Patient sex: M
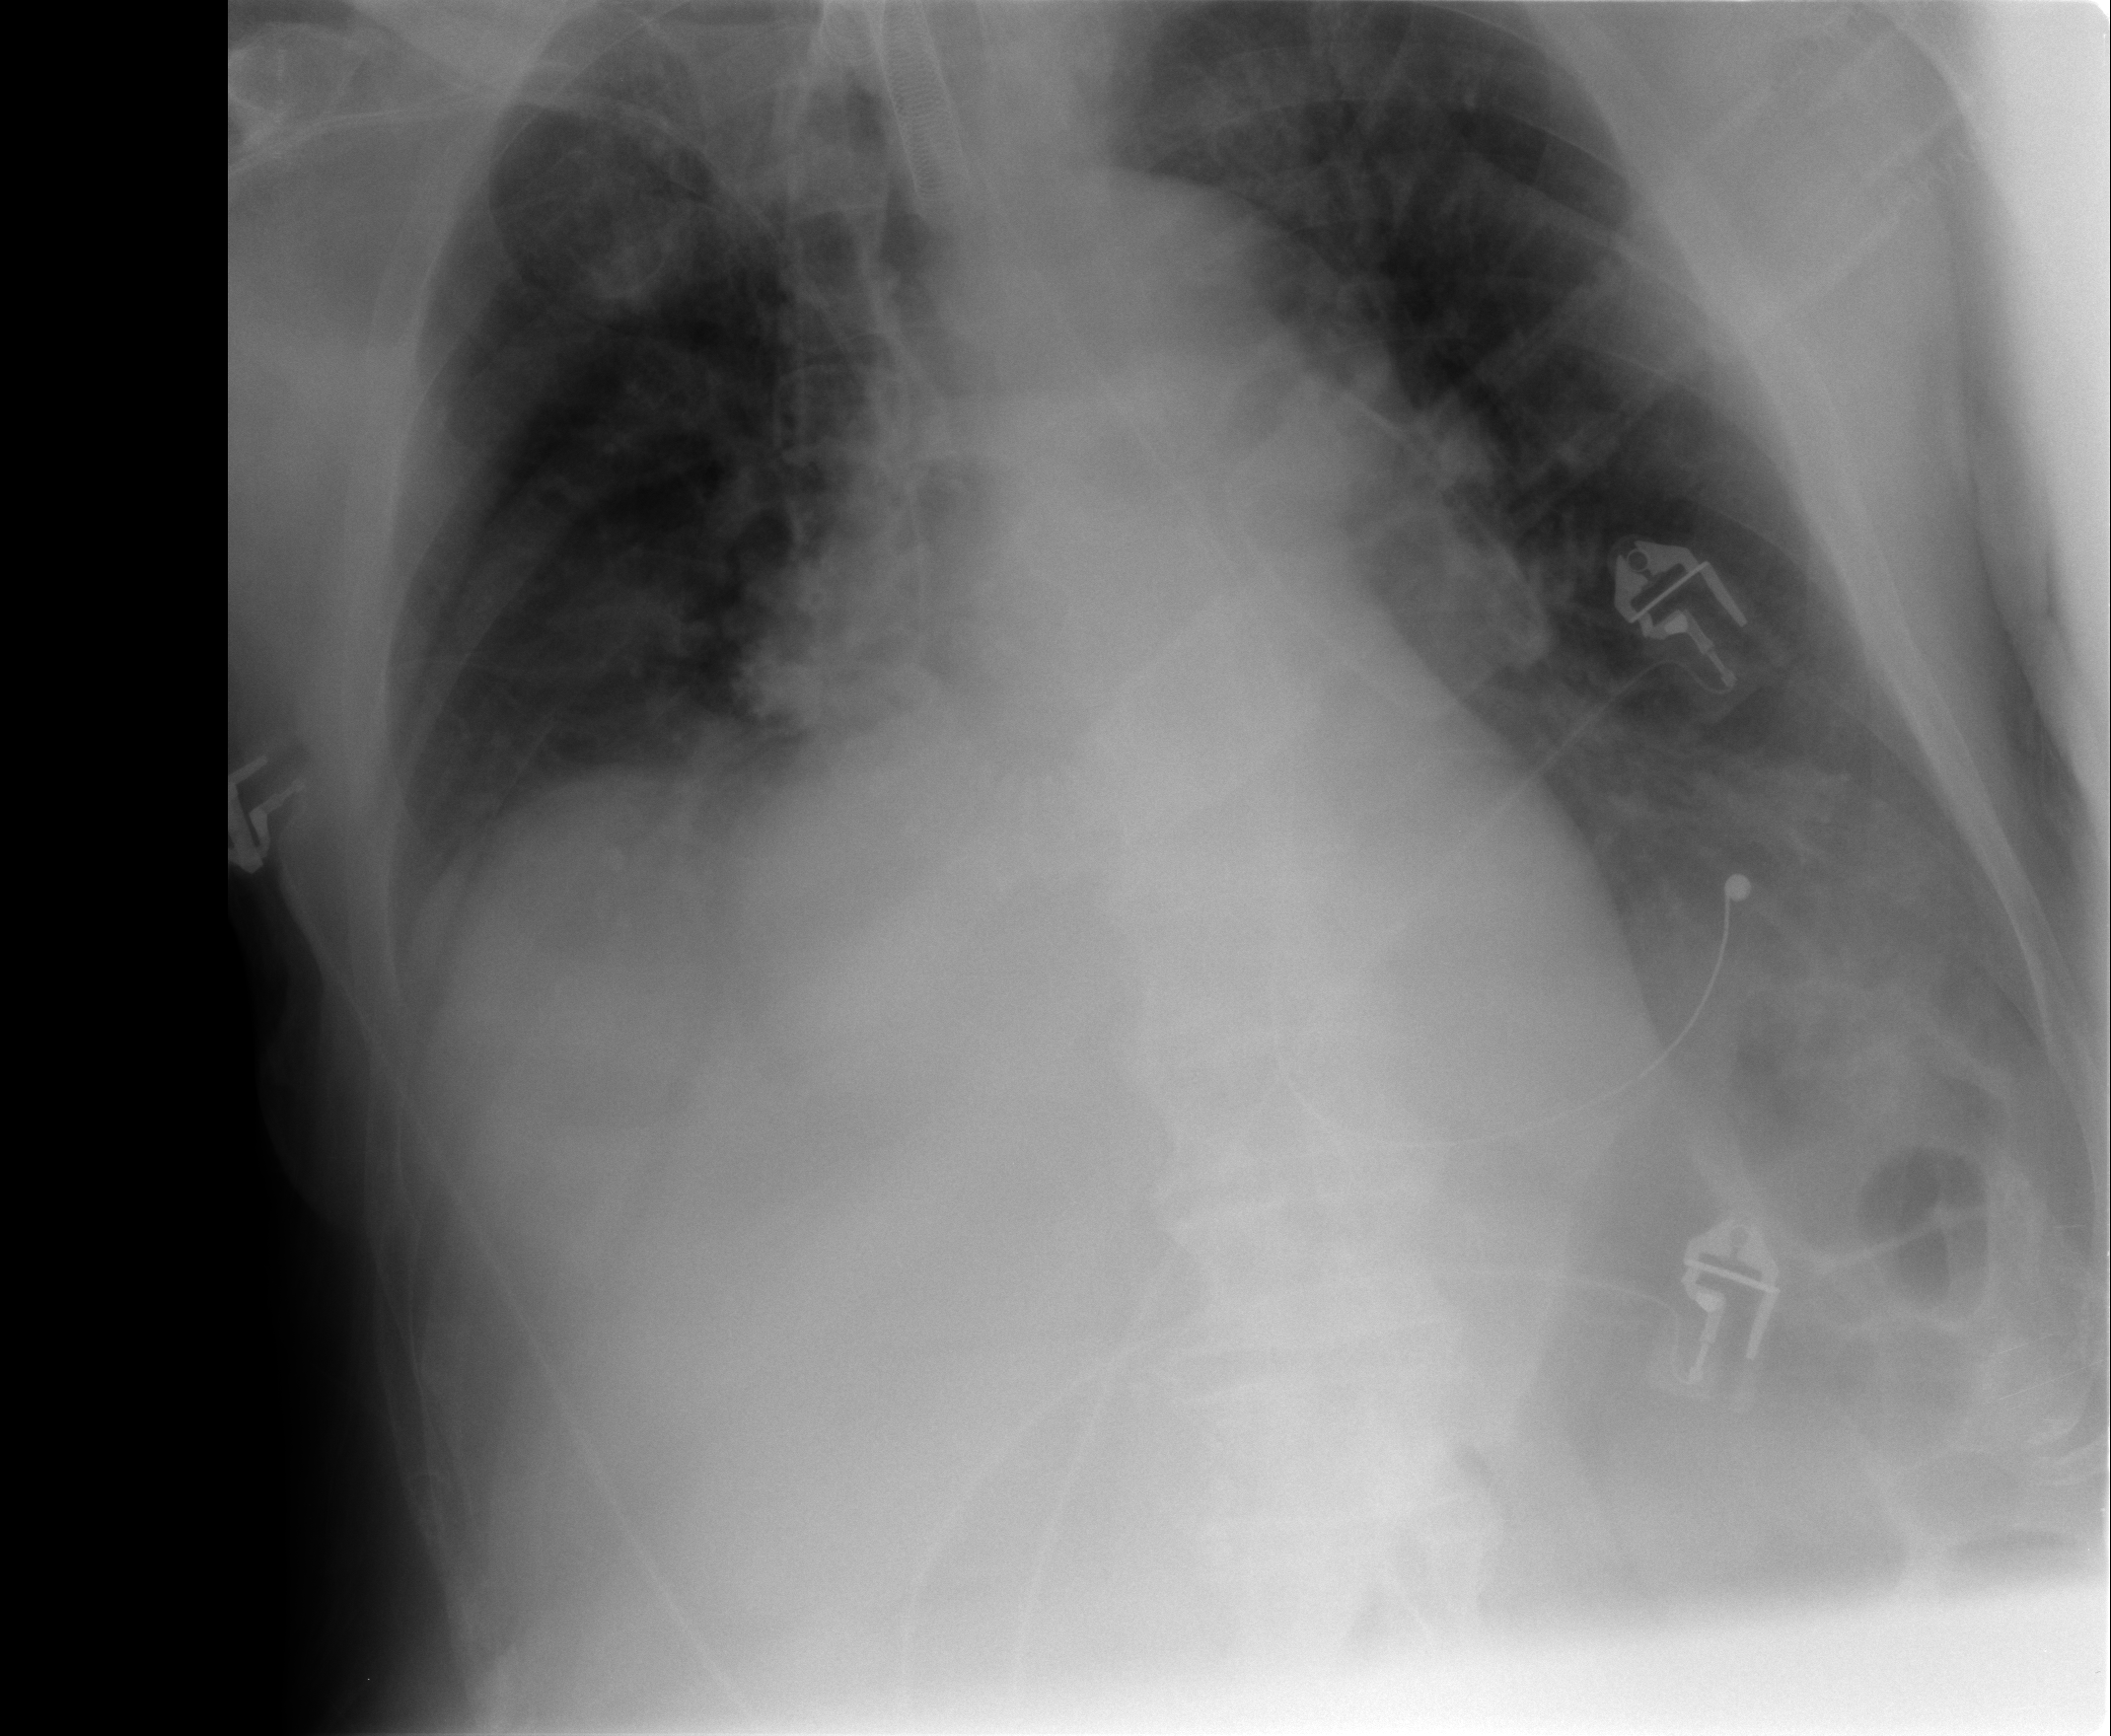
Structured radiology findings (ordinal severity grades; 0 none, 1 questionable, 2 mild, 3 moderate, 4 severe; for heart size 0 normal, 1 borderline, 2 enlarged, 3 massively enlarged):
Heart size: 0
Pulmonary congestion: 1
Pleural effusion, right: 1
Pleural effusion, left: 1
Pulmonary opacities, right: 0
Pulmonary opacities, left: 1
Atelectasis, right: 1
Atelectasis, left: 2